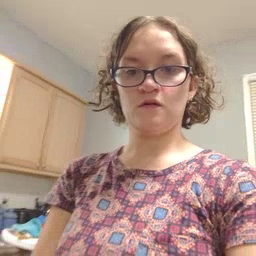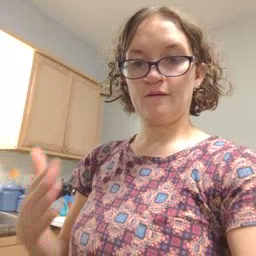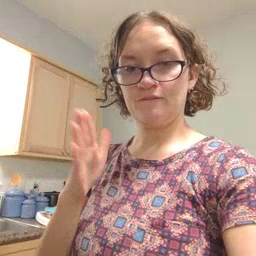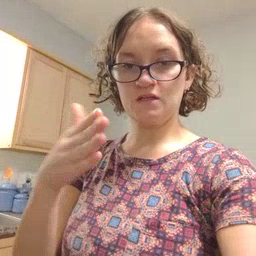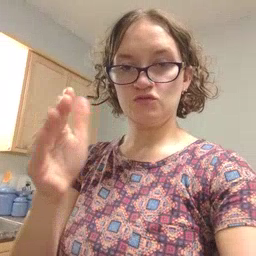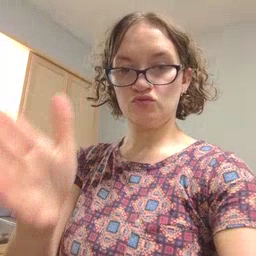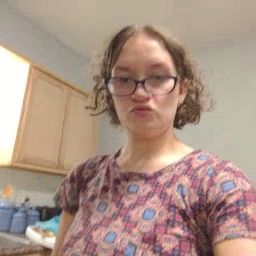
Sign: fish